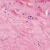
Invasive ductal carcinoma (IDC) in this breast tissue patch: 0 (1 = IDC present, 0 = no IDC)